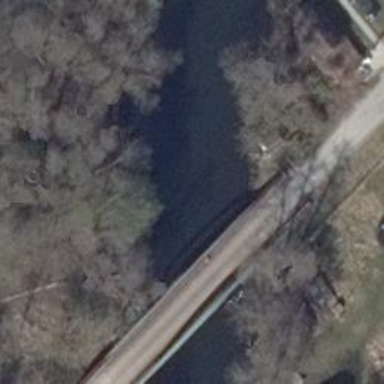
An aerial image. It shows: There is bridge in the image.